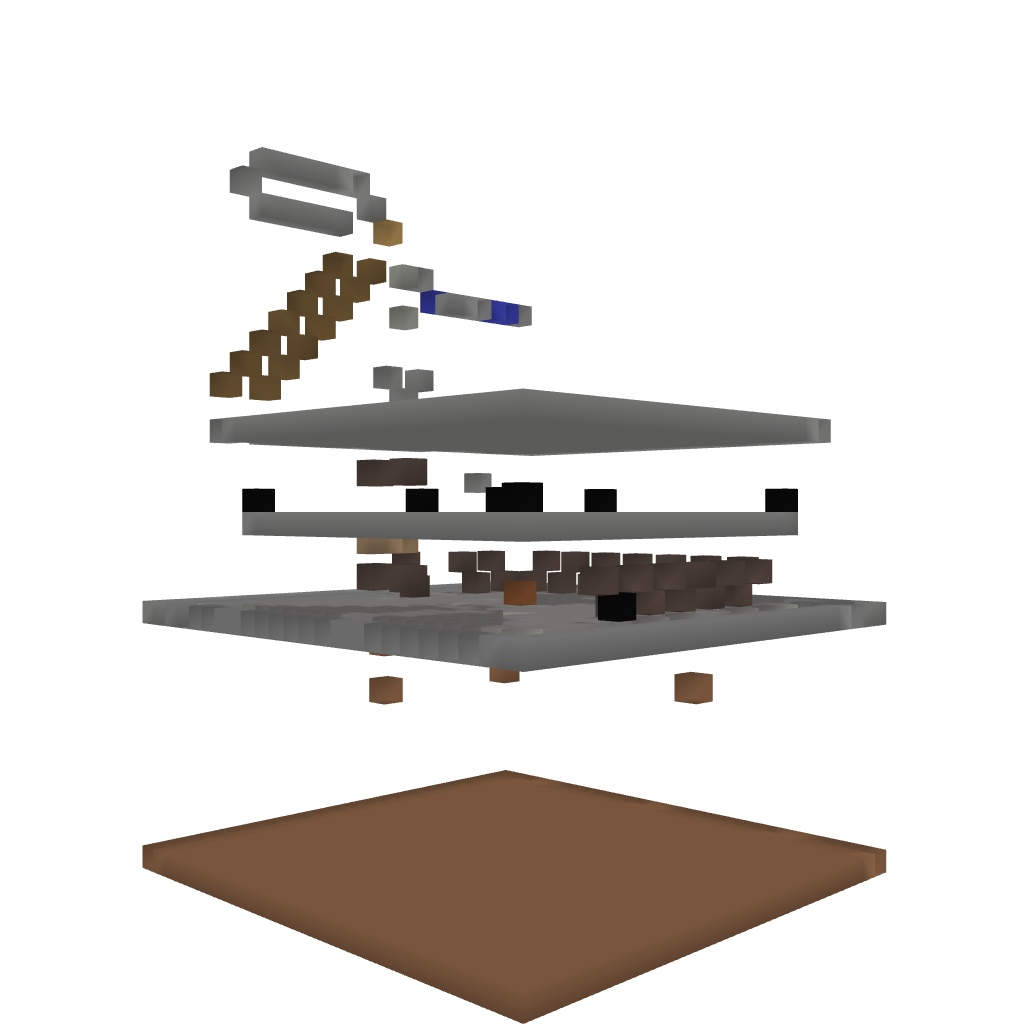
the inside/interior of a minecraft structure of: Lapis and Pickaxe Shop